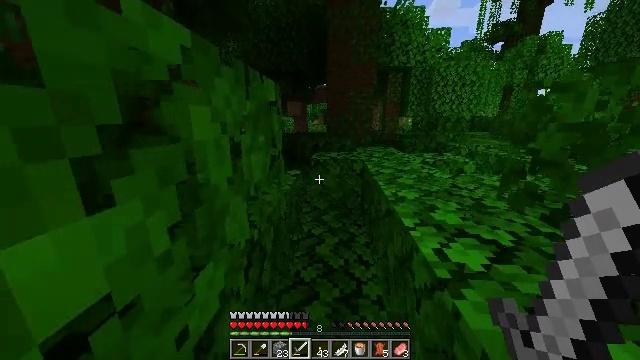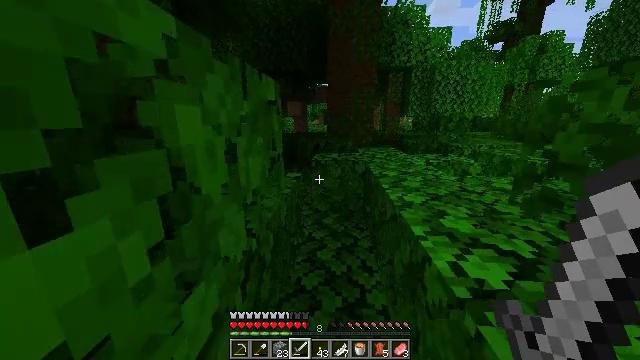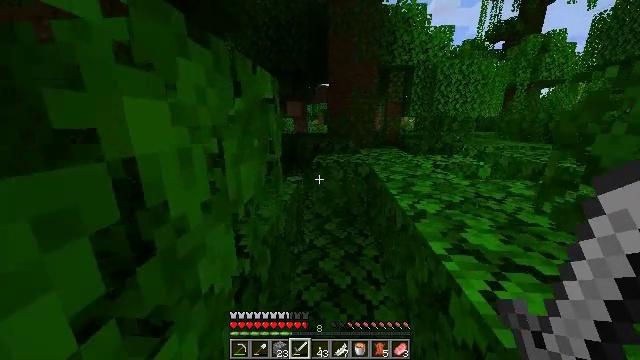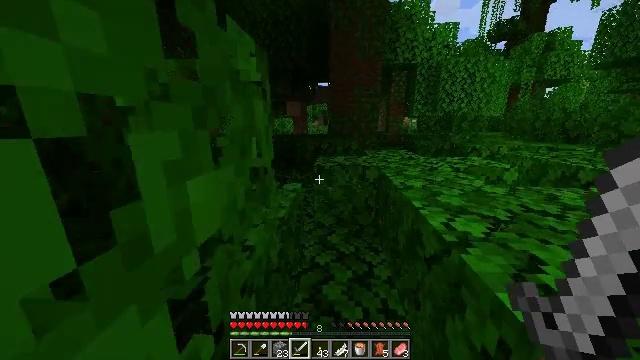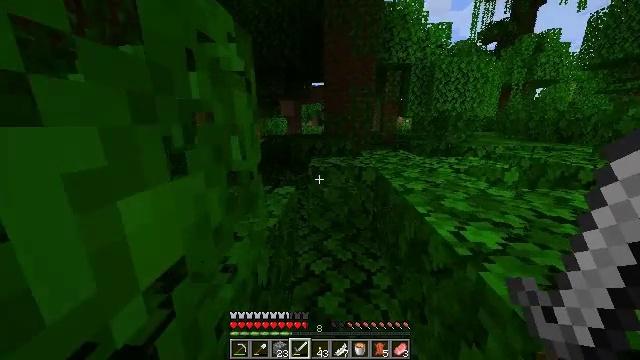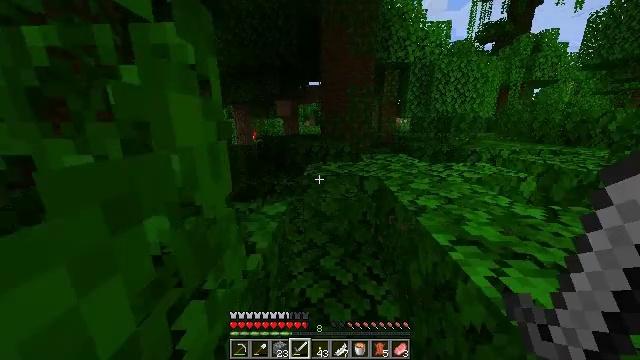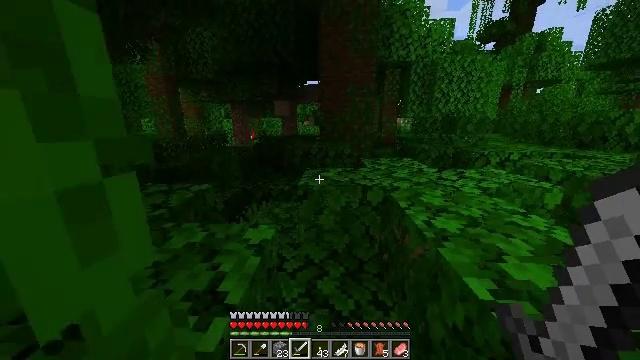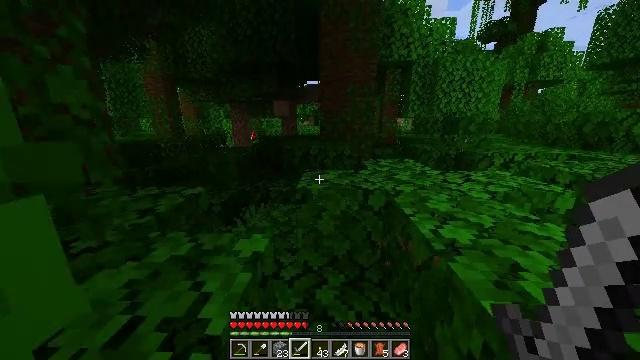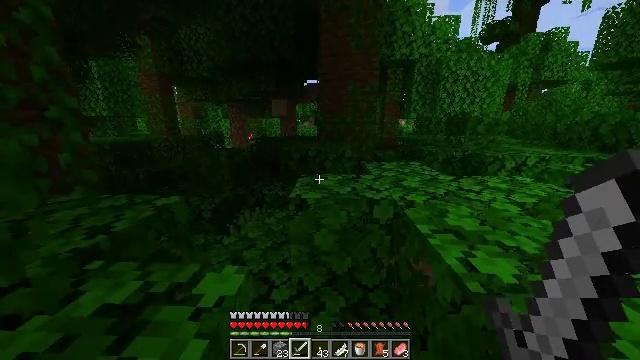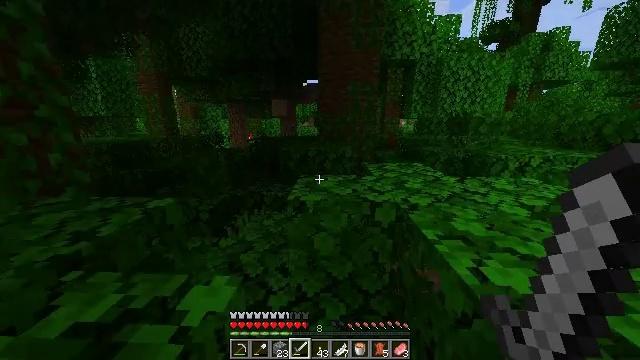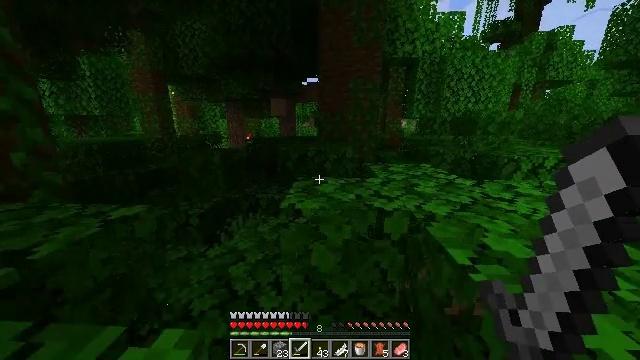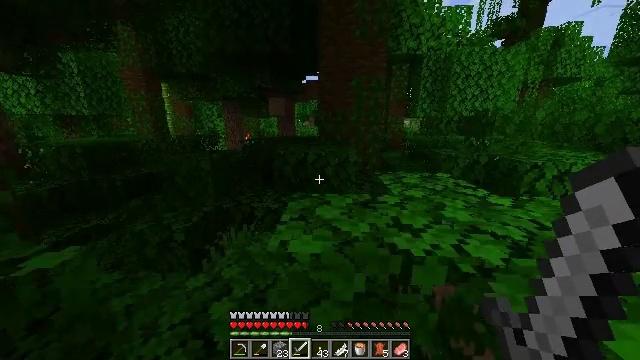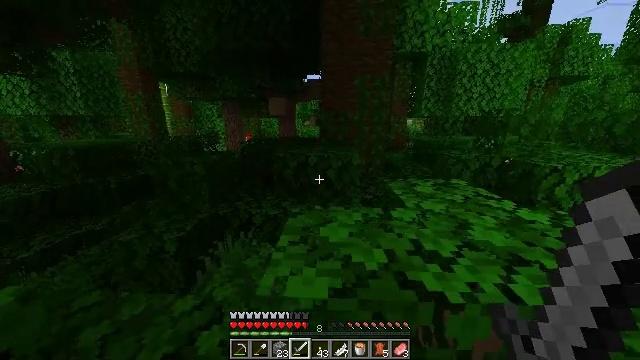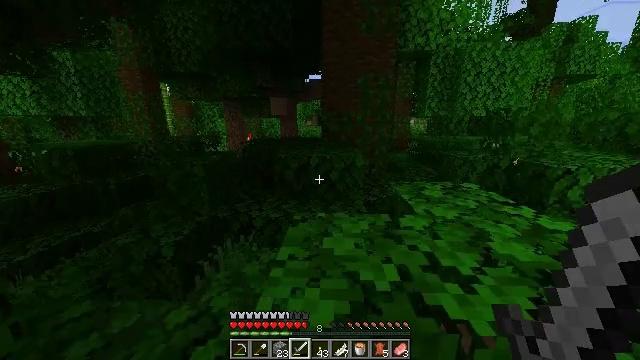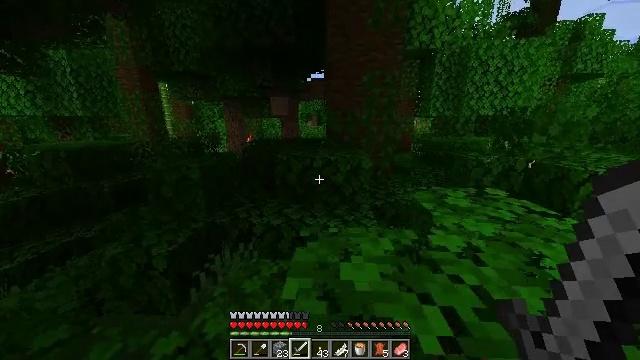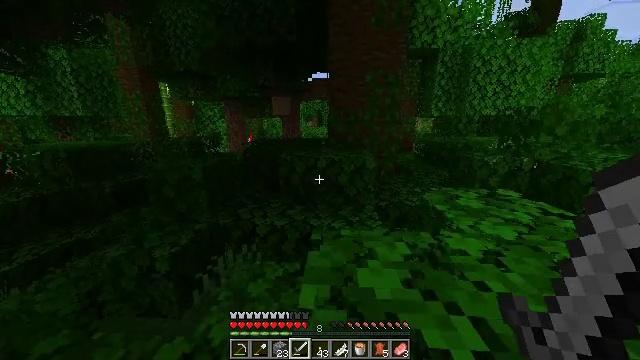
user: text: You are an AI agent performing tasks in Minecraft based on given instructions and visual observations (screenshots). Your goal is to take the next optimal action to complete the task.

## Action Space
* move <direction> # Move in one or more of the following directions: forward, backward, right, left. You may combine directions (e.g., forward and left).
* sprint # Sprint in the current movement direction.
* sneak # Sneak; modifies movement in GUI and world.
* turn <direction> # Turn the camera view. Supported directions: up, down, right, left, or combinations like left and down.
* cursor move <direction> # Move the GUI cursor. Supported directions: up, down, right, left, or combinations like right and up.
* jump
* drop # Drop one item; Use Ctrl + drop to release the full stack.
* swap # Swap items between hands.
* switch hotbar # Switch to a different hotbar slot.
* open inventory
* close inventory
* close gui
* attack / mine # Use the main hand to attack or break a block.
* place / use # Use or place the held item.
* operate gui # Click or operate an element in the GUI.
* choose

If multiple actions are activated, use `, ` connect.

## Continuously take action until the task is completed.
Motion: motion action
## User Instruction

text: Hunt a parrot.
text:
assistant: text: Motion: move forward, sprint
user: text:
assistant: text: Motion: move forward, sprint
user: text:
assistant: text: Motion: move forward, sprint
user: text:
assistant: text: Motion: move forward, sprint, turn right
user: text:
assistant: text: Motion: move forward, sprint
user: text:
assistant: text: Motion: move forward, sprint
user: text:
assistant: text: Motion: move forward, sprint
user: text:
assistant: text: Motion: move forward, sprint
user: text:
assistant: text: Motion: move forward, sprint
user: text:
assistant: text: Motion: move forward, sprint
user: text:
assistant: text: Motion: move forward, sprint
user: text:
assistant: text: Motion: move forward, sprint
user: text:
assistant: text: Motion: move forward, sprint
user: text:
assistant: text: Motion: move forward and move left, sprint
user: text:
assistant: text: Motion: move forward and move left, sprint
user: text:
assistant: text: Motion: move forward and move left, sprint
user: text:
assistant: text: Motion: move forward and move left, sprint
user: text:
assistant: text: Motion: move forward and move left, sprint
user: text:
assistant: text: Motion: move forward and move left, sprint
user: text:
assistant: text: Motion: move forward and move left, sprint, turn right and down
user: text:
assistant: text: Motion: move forward, sprint, turn right and down
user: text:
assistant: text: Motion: move forward, sprint
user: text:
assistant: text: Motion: move forward, sprint
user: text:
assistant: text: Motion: move forward, sprint
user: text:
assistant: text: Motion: move forward, sprint, turn left, jump
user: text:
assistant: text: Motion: move forward, sprint, jump
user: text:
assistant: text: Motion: move forward, sprint, turn left, jump
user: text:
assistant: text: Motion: move forward, sprint, turn left, jump
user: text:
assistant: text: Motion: move forward, sprint, jump
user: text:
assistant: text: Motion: move forward, sprint, jump